Question: My app is about Hijri(Islamic)calendar but default android CalendarView is gregorian!
How can I customize Android Calendar View?!
I need some thing like this:
>
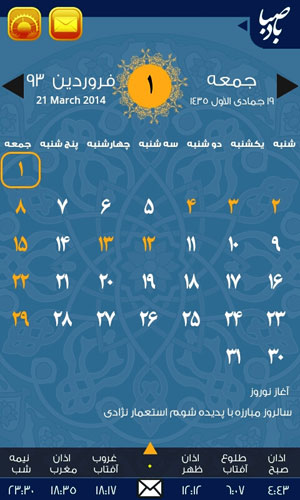
Answer: Hi visit all given links, hope will help you
1.<URL>
2.<URL>
3.<URL>
4.<URL>
5.<URL>
6.<URL>
7.<URL>
8.<URL>
when you will visit the following:
<URL>
For a working implementation of this project see the sample/ folder.
Implement the appropriate 'Handler callbacks':
'''
public class MyActivity extends Activity implements DatePickerDialogFragment.DatePickerDialogHandler {
@Override
public void onCreate(Bundle savedInstanceState) {
// ...
}
@Override
public void onDialogDateSet(int year, int monthOfYear, int dayOfMonth) {
// Do something with your date!
}
}
'''
Use one of the Builder classes to create a 'PickerDialog' with a theme:
'''
DatePickerBuilder dpb = new DatePickerBuilder()
.setFragmentManager(getSupportFragmentManager())
.setStyleResId(R.style.BetterPickersDialogFragment);
dpb.show();
'''
also for an another example you can visit
<URL>
and use as follows
To embed the caldroid fragment in your activity, use below code:
'''
CaldroidFragment caldroidFragment = new CaldroidFragment();
Bundle args = new Bundle();
Calendar cal = Calendar.getInstance();
args.putInt(CaldroidFragment.MONTH, cal.get(Calendar.MONTH) + 1);
args.putInt(CaldroidFragment.YEAR, cal.get(Calendar.YEAR));
caldroidFragment.setArguments(args);
FragmentTransaction t = getSupportFragmentManager().beginTransaction();
t.replace(R.id.calendar1, caldroidFragment);
t.commit();
'''